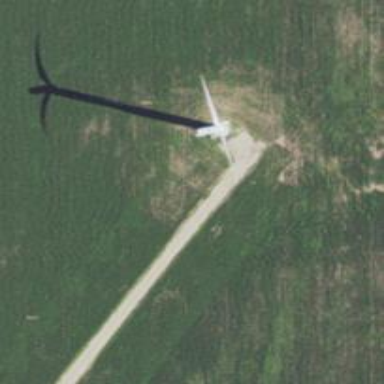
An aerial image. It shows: Wind power generator employing wind turbines.